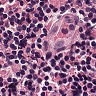
Metastatic tissue present: no